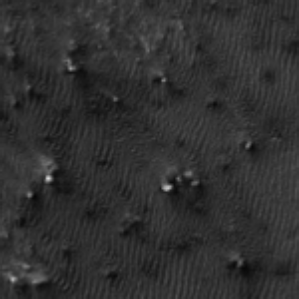
Label: frost